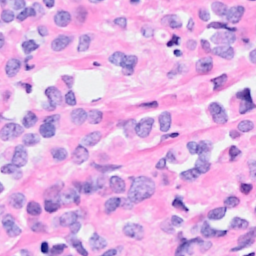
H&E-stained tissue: Breast